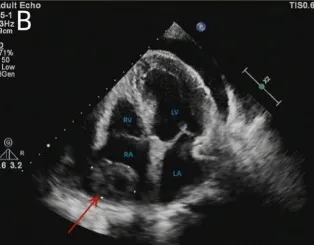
TTE showed an isoechoic mass of approximately 41 * 32 mm in the right atrium, with a broad base, multiple echo-free zones, and thickened surrounding chamber walls (A-C).
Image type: radiology (ultrasound)